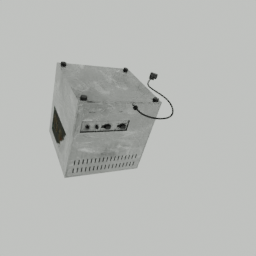
Label: electronics